Aerial crown-view tile of a tropical tree (Barro Colorado Island, Panama), acquired 20250616:
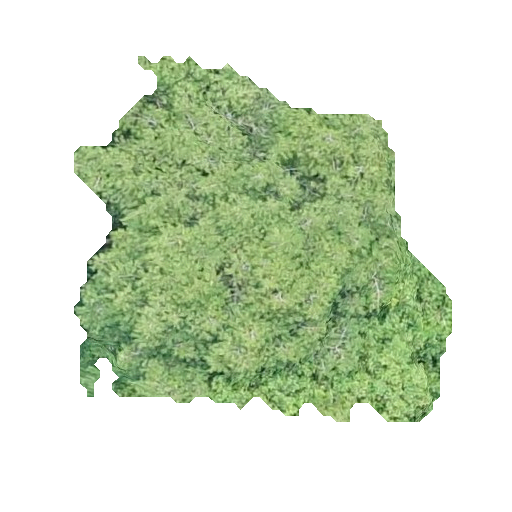
Species: Virola surinamensis
GBIF accepted scientific name: Virola surinamensis
Crown area: 145.318 m²